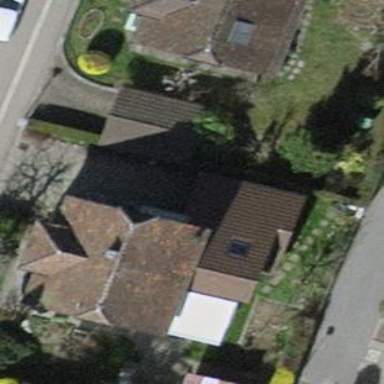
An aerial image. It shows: Detached building with half-hipped roof shape.